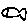
Label: fish